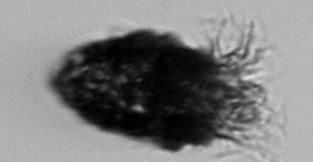
Label: Stenosemella_pacifica